Field crop: tomato
Growth stage: 1
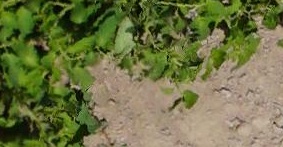
Species: tomato